Aerial crown-view tile of a tropical tree (Barro Colorado Island, Panama), acquired 20241014:
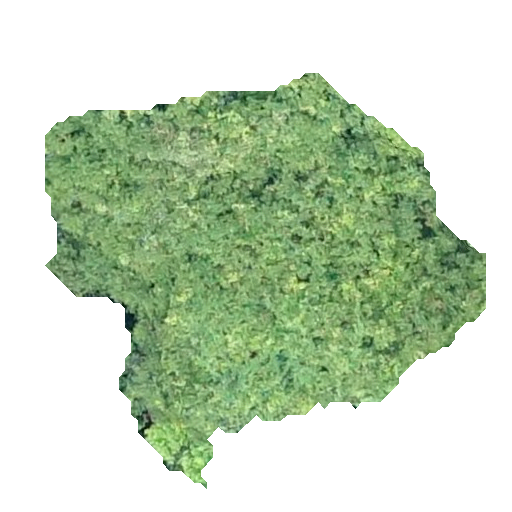
Species: Tachigali panamensis
GBIF accepted scientific name: Tachigali panamensis
Crown area: 176.689 m²